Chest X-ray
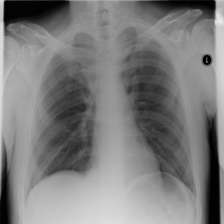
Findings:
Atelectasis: negative
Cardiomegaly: negative
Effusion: negative
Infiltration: negative
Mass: negative
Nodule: negative
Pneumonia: negative
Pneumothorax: negative
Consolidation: negative
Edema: negative
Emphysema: negative
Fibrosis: negative
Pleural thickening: negative
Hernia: negative